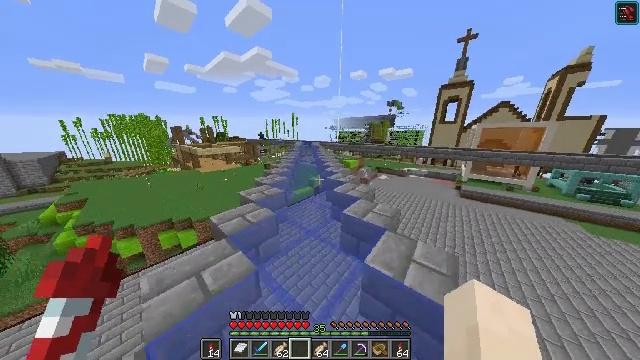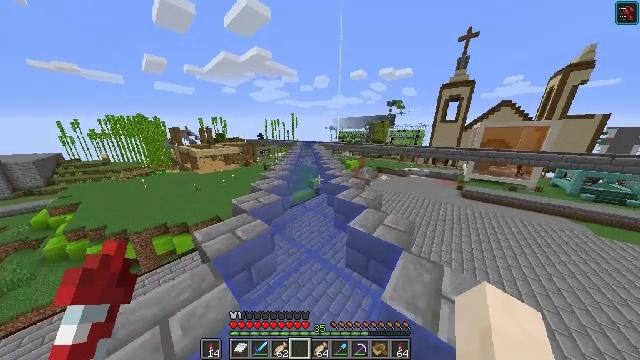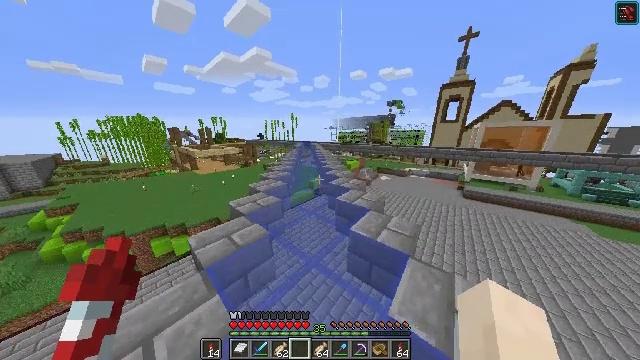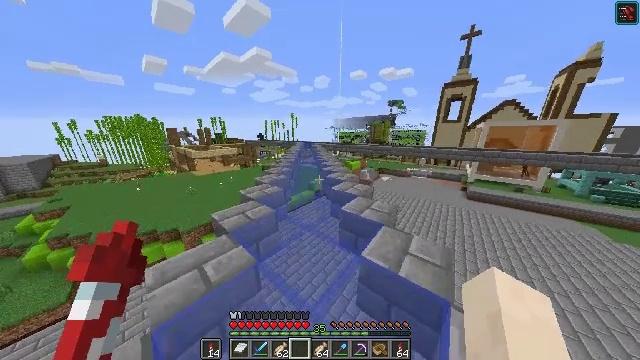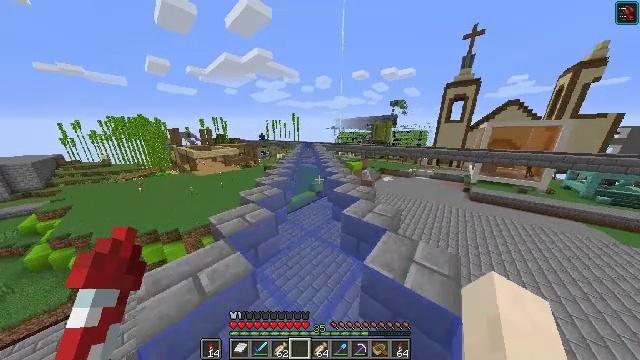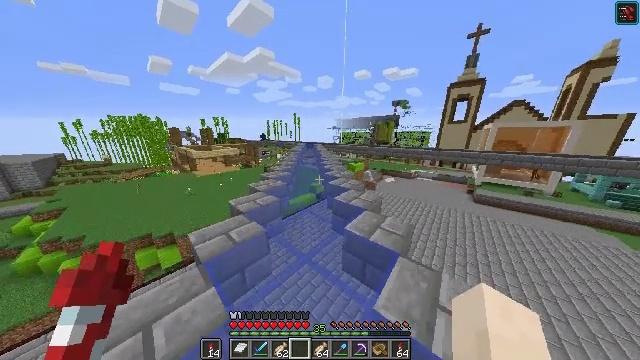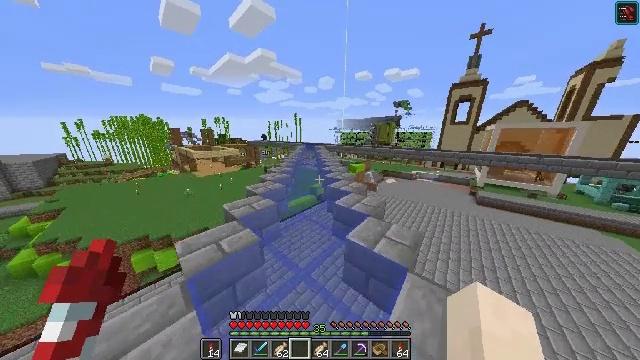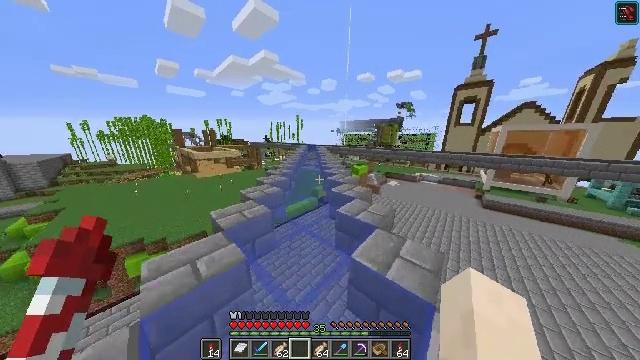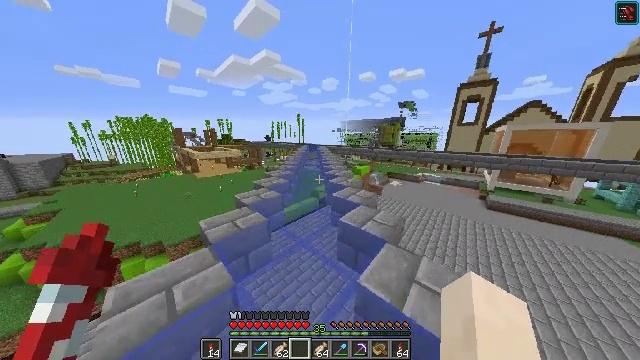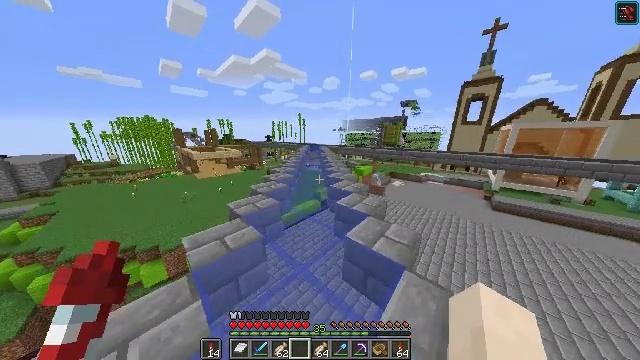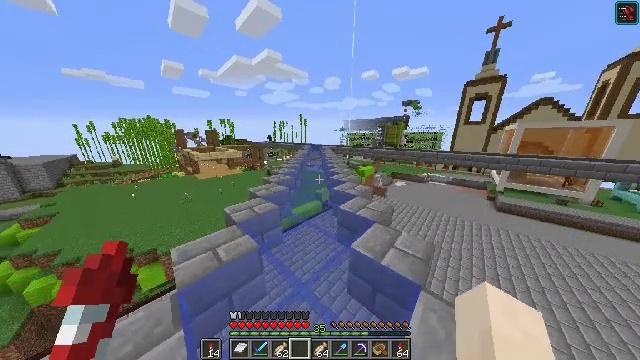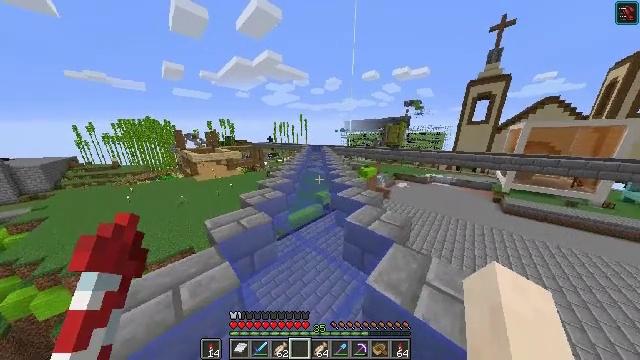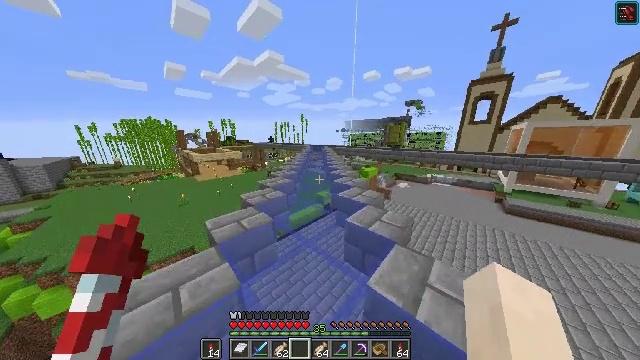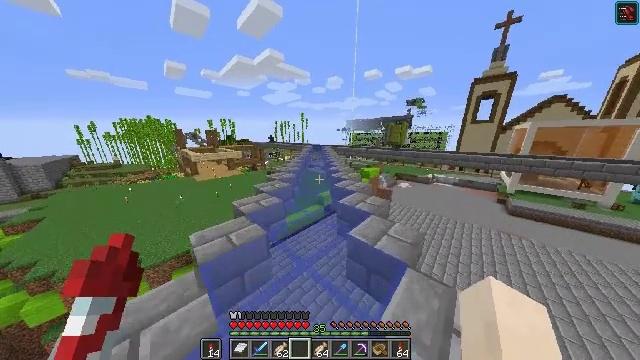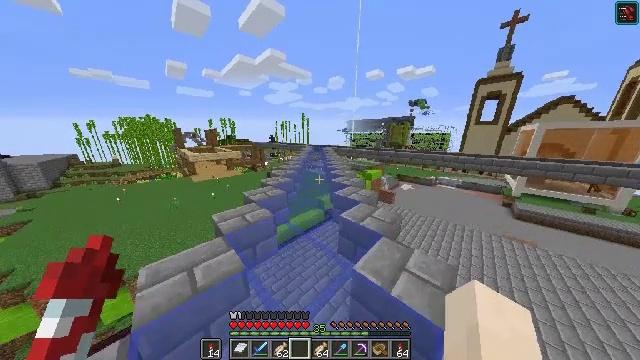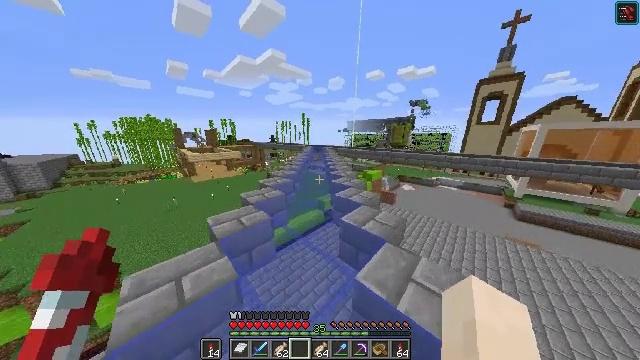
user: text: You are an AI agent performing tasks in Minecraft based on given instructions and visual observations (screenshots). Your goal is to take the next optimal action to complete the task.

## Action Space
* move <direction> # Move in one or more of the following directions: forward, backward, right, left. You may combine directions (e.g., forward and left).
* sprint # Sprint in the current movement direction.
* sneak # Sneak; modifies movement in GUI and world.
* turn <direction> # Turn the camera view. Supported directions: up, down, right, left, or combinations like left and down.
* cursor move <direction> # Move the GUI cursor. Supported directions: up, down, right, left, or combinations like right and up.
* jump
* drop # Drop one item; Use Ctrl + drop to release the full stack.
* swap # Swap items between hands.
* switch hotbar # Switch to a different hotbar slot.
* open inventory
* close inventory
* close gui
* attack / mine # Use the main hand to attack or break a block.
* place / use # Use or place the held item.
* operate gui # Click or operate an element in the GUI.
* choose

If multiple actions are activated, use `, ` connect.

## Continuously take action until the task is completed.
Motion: motion action
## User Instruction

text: Craft a map.
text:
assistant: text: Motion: move forward
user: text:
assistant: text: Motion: move forward
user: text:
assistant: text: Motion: move forward
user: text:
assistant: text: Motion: move forward
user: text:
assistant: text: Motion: move forward
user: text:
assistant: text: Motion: move forward
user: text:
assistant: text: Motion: move forward
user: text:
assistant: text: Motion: move forward
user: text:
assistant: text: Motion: move forward
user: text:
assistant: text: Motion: move forward
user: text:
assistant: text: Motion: move forward
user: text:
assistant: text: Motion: move forward
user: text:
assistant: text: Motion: move forward
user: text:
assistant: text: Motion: move forward
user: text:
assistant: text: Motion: move forward
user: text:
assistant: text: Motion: move forward
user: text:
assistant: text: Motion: move forward
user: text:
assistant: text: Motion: move forward
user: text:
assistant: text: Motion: move forward
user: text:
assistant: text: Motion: no_op
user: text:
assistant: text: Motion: no_op
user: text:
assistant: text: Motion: no_op
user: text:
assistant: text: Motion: no_op
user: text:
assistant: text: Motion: no_op
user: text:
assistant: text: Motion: no_op
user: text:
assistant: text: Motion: no_op
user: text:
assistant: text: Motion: no_op
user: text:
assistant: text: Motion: no_op
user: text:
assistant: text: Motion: no_op
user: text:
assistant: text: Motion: no_op